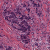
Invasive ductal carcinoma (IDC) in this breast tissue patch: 1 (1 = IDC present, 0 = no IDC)